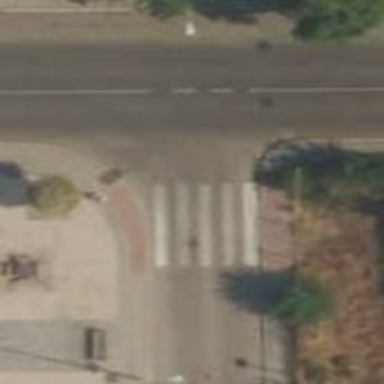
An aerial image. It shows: Zebra crossing on the road.